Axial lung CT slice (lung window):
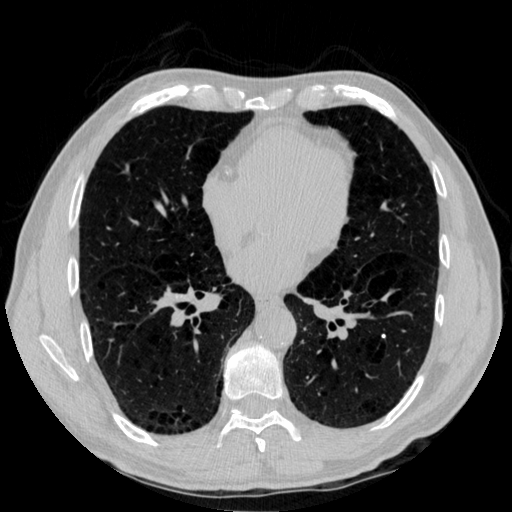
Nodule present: no